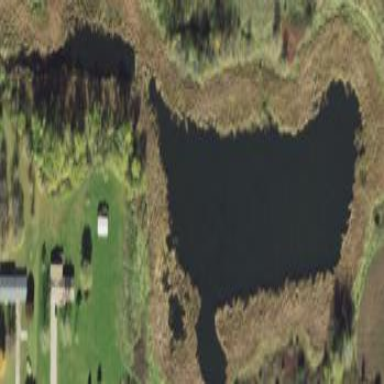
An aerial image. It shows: Pond surrounded by natural water.